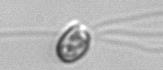
Label: flagellate_morphotype1